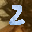
Label: 2